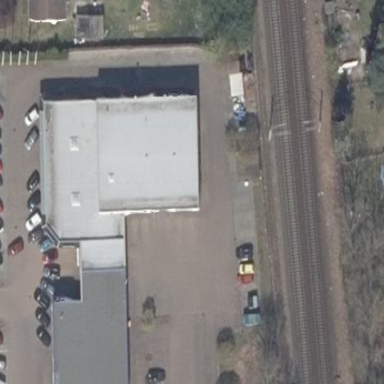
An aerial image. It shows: Flat-roofed retail building with grey roof. It offers dealer and repair services.